Interaction volume radius: 5 \u00c5
Interaction volume height: 25 \u00c5
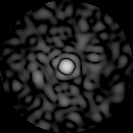
Disorder parameter: 0.878